Question: I have a table like this:
'''
ALTER TABLE 'MW_Locations' CHANGE COLUMN 'ID' 'ID' INT(20) NULL DEFAULT NULL FIRST, CHANGE COLUMN 'UDID' 'UDID' INT(20) NULL DEFAULT NULL AFTER 'ID', CHANGE COLUMN 'IDACCOUNT' 'IDACCOUNT' INT(20) NULL DEFAULT NULL AFTER 'UDID', CHANGE COLUMN 'Name' 'Name' VARCHAR(50) NULL DEFAULT NULL AFTER 'IDACCOUNT', CHANGE COLUMN 'Lat' 'Lat' DOUBLE NULL DEFAULT NULL AFTER 'Name', CHANGE COLUMN 'Lon' 'Lon' DOUBLE NULL DEFAULT NULL AFTER 'Lat', CHANGE COLUMN 'IDMWDevice' 'IDMWDevice' INT(50) NULL DEFAULT NULL AFTER 'Lon', CHANGE COLUMN 'Desc' 'Desc' VARCHAR(50) NULL DEFAULT NULL AFTER 'IDMWDevice', CHANGE COLUMN 'IDAction' 'IDAction' INT(20) NULL DEFAULT NULL AFTER 'Desc', CHANGE COLUMN 'Status' 'Status' VARCHAR(50) NULL DEFAULT NULL AFTER 'IDAction', ADD PRIMARY KEY ('IDACCOUNT');
'''
The issue is I can't make any update.Like this one:
'''
UPDATE 'MW_Locations' SET 'IDACCOUNT'=1 WHERE 'ID'=0 AND 'UDID'=0 AND 'IDACCOUNT'=0 AND 'Name'='Panteon' AND 'Lat'=25.6789521128695 AND 'Lon'=100.336310863495 AND 'IDMWDevice'=0 AND 'Desc'='' AND 'IDAction'=0 AND 'Status'='' LIMIT 1;
'''
Im using heidisql connecting to a server
The rows I have made are these ones:
Want to make all the rows I have of the column IDACCOUNT with the value "1" So it would be assigned to a user 1 in my database, later bring in a json that array of data to make some tasks. Also I want to make ID increment but it brings me an error too.
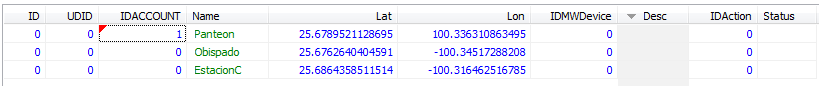
Answer: This query fails, because you demand exact equality for your 'DOUBLE' fields 'Lat' and 'Lon'. Those columns are not needed to identify your row. Rewrite your sql statement to
'''
UPDATE 'MW_Locations'
SET 'IDACCOUNT'=1
WHERE 'Name'='Panteon';
'''
This value in this column is enough to identify your row.
I cite from <URL>:
> Because floating-point values are approximate and not stored as exact
values, attempts to treat them as exact in comparisons may lead to
problems.